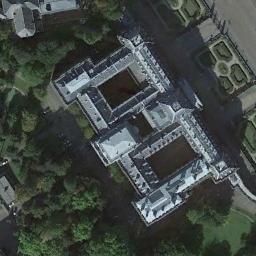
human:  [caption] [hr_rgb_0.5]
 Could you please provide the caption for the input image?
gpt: The palace is on the open place next to some trees .

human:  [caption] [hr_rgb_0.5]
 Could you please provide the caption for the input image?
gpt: The white palace is surrounded by a grove of trees and a parking lot is also next to the palace .

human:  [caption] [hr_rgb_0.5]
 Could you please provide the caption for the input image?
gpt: The central part of the palace is a circular building .

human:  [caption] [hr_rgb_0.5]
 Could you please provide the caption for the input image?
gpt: Many trees of different sizes are beside the palace .

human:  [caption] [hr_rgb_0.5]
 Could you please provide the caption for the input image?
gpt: There are some green trees beside the white palace .